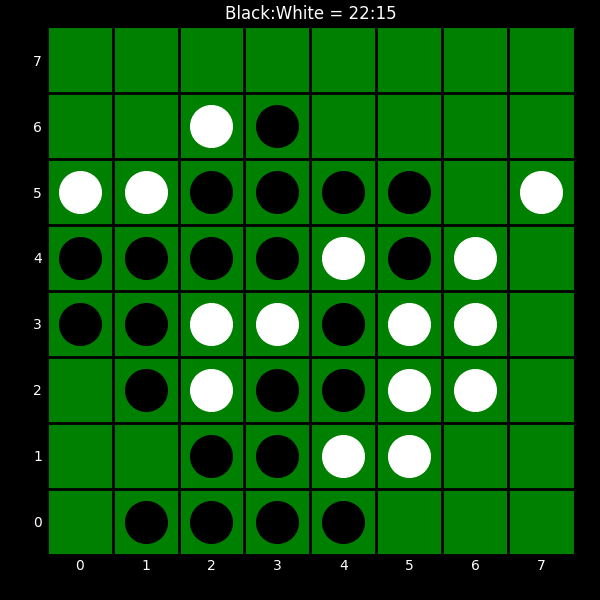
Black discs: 22
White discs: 15